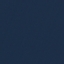
Label: SeaLake